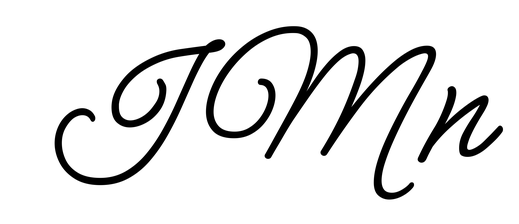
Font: MeowScript-Regular